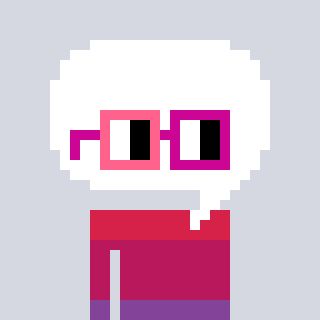
a pixel art character with square pink and red glasses, a speech bubble-shaped head and a peachy-colored body on a cool background